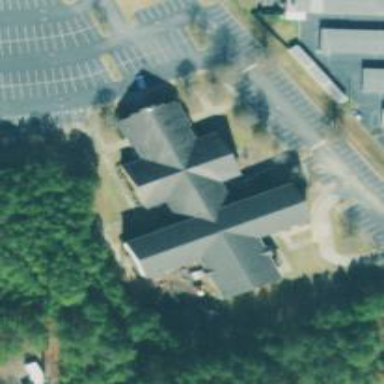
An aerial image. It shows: Building that is place of worship.